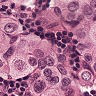
Metastatic tissue present: yes